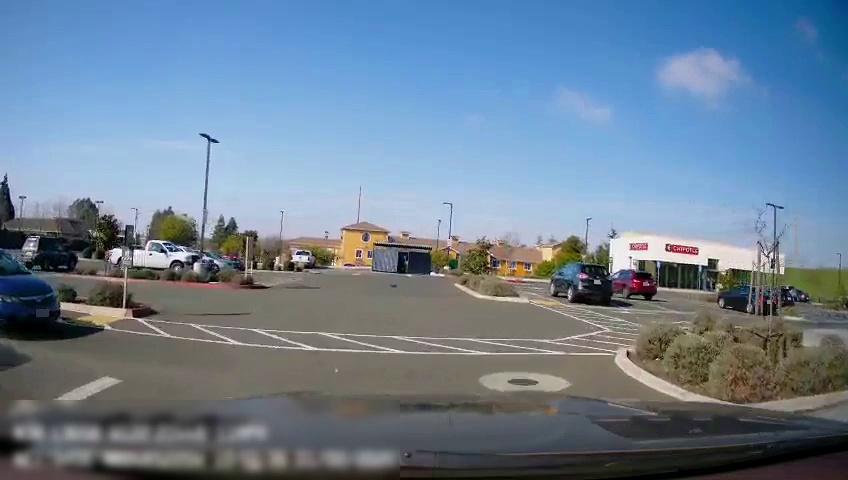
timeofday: Day
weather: Sunny
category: Drivable Space
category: Vehicles | SUV
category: Vehicles | SUV
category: Vehicles | Car
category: Vehicles | Car
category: Vehicles | Truck
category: Vehicles | Truck